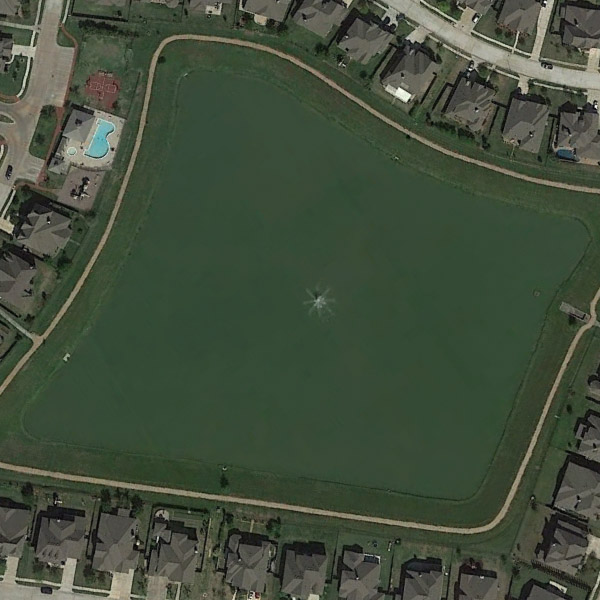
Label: Pond